Question: I'm using GridBagLayout to place my GUI components by the following code, wanting the components lay one by one in a column, without any gaps :
'''
import java.awt.GridBagConstraints;
import java.awt.GridBagLayout;
import javax.swing.JButton;
import javax.swing.JFrame;
import javax.swing.JPanel;
public class TestGUI extends JFrame{
public TestGUI(){
JPanel bigPanel = new JPanel(new GridBagLayout());
JPanel panel_a = new JPanel();
JButton btnA = new JButton("button a");
panel_a.add(btnA);
JPanel panel_b = new JPanel();
JButton btnB = new JButton("button b");
panel_b.add(btnB);
GridBagConstraints c = new GridBagConstraints();
c.gridx = 0;
c.gridy = 0;
c.weighty = 1D;
c.fill = GridBagConstraints.HORIZONTAL;
c.anchor = GridBagConstraints.NORTH;
bigPanel.add(panel_a, c);
c.gridx = 0;
c.gridy = 1;
c.fill = GridBagConstraints.HORIZONTAL;
bigPanel.add(panel_b, c);
this.add(bigPanel);
}
public static void main(String[] args) {
TestGUI gui = new TestGUI();
gui.setVisible(true);
gui.pack();
}
}
'''
I wish the panels will be shown one by one in the column. but now i got this :

As i am going to add some more components in the bigPanel, and required some more customization to the layout, so i need to use GridBagLayout instead of other Layout.
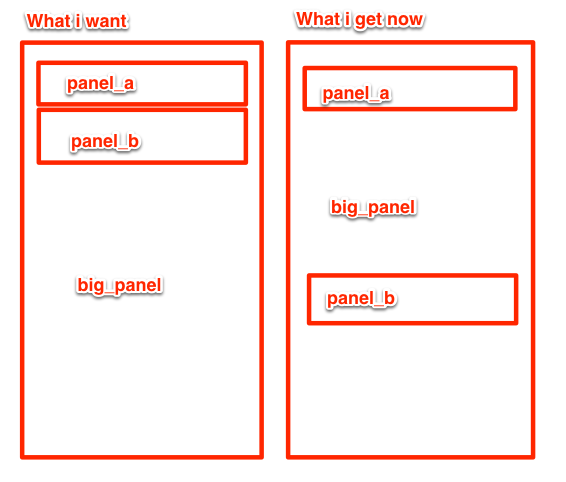
Answer: You need to add an extra component so that it will fill the rest of the available space and push the two button-panels to the top. When you will add more components, you can of course remove that component.
Another option (without requiring an extra component) would have been to set 'weighty=1.0' for the 'panel_b' and 'anchor=NORTH', but then you would have to change that when you add more components.
'''
import java.awt.GridBagConstraints;
import java.awt.GridBagLayout;
import javax.swing.JButton;
import javax.swing.JFrame;
import javax.swing.JPanel;
import javax.swing.SwingUtilities;
public class TestGUI extends JFrame {
public TestGUI() {
JPanel bigPanel = new JPanel(new GridBagLayout());
JPanel panel_a = new JPanel();
JButton btnA = new JButton("button a");
panel_a.add(btnA);
JPanel panel_b = new JPanel();
JButton btnB = new JButton("button b");
panel_b.add(btnB);
GridBagConstraints c = new GridBagConstraints();
c.gridwidth = GridBagConstraints.REMAINDER;
c.fill = GridBagConstraints.HORIZONTAL;
c.weightx = 1.0;
bigPanel.add(panel_a, c);
bigPanel.add(panel_b, c);
c.weighty = 1.0;
// Temporary panel to fill the rest of the bigPanel
bigPanel.add(new JPanel(), c);
this.add(bigPanel);
}
public static void main(String[] args) {
SwingUtilities.invokeLater(new Runnable() {
@Override
public void run() {
TestGUI gui = new TestGUI();
gui.pack();
gui.setVisible(true);
}
});
}
}
'''